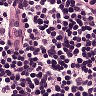
Metastatic tissue present: no